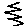
Label: zigzag